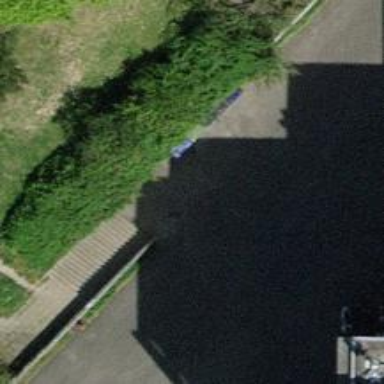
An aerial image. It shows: Concrete steps.